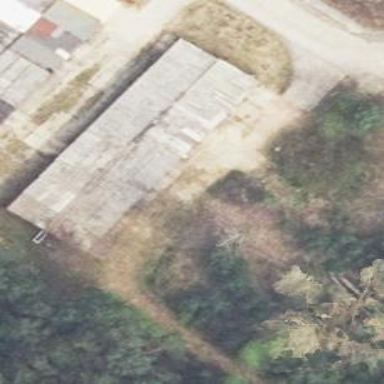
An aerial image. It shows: Group of garages.